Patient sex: M
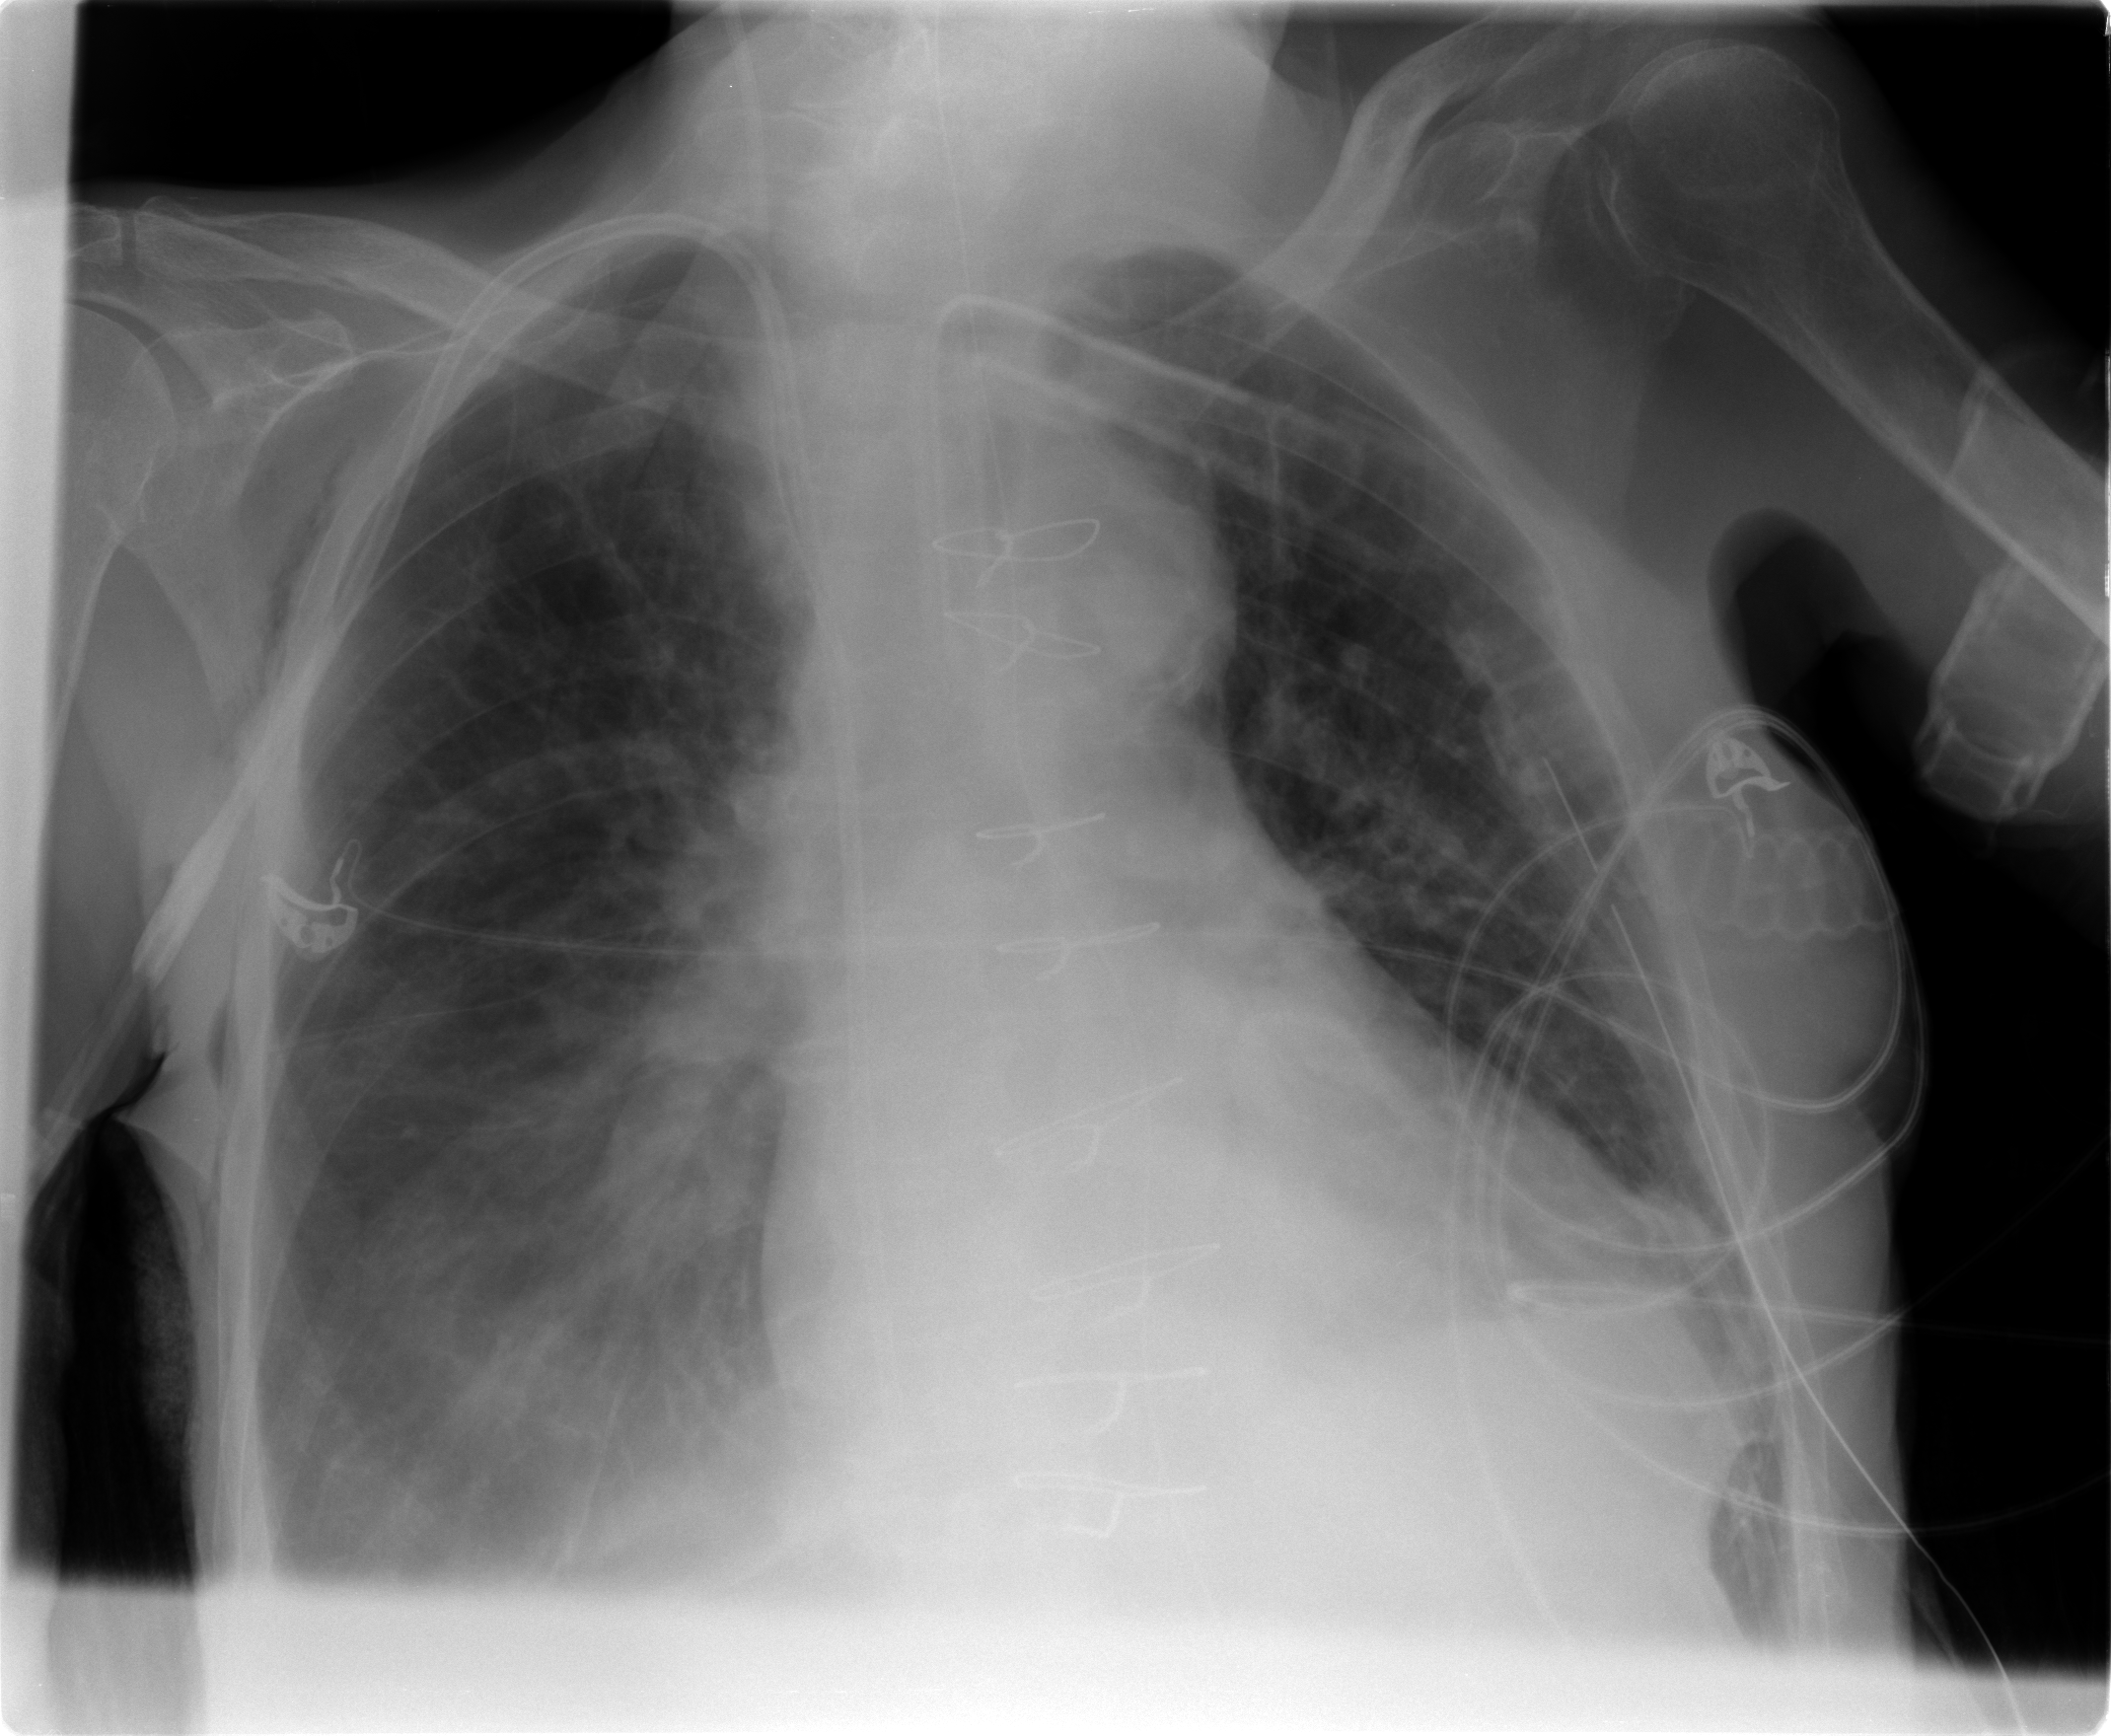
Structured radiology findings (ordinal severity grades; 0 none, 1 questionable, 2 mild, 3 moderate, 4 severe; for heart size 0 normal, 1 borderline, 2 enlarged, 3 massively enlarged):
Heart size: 0
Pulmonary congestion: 2
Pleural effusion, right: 2
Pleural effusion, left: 0
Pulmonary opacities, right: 1
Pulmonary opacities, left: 0
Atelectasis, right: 2
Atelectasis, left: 2